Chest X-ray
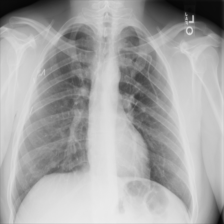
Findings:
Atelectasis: negative
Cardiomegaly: negative
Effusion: negative
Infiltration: negative
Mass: negative
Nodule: negative
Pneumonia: negative
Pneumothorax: negative
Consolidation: negative
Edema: negative
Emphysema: negative
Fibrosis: negative
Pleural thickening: negative
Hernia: negative